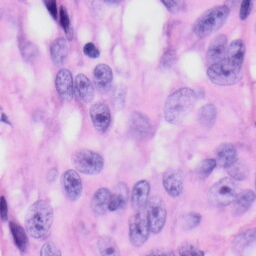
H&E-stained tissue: Skin